Interaction volume radius: 5 \u00c5
Interaction volume height: 25 \u00c5
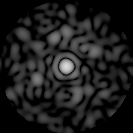
Disorder parameter: 0.8442